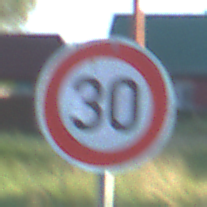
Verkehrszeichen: Geschwindigkeit30
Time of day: MorningAfternoon
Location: Outdoor (Nature)
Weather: Clear
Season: NotSpecified
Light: Natural